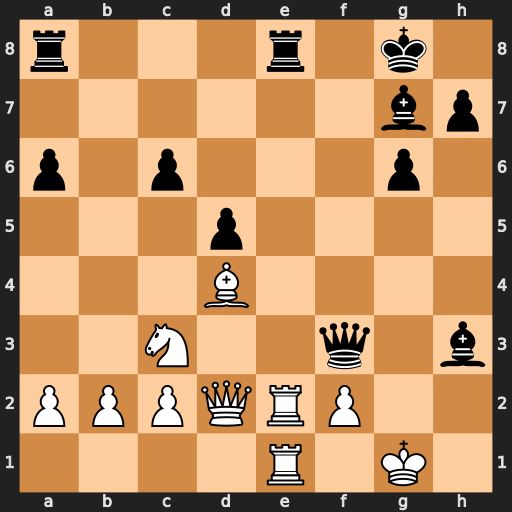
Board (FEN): r3r1k1/6bp/p1p3p1/3p4/3B4/2N2q1b/PPPQRP2/4R1K1
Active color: w
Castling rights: -
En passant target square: -
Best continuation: Rxe8+ Rxe8 Rxe8+ Kf7 Qg5 Kxe8 Bxg7